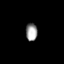
Tissue: lung
Cell type: Endothelial cells
Senescence score: 0.2438
Nuclear area (px): 197
Mean DAPI intensity: 156.604